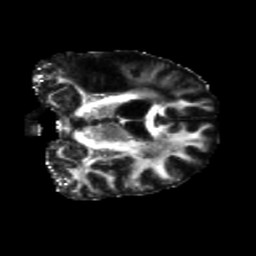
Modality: FA
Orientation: coronal
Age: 49
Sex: male
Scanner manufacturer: siemens
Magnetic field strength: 3 T
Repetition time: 5.25 s
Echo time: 0.08 s